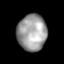
Tissue: lung
Cell type: Fibroblasts
Senescence score: 0.5414
Nuclear area (px): 1040
Mean DAPI intensity: 157.841